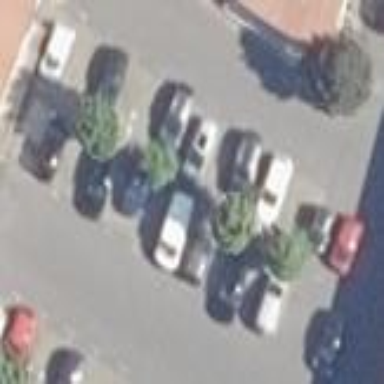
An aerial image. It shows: Normal parking space.